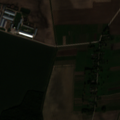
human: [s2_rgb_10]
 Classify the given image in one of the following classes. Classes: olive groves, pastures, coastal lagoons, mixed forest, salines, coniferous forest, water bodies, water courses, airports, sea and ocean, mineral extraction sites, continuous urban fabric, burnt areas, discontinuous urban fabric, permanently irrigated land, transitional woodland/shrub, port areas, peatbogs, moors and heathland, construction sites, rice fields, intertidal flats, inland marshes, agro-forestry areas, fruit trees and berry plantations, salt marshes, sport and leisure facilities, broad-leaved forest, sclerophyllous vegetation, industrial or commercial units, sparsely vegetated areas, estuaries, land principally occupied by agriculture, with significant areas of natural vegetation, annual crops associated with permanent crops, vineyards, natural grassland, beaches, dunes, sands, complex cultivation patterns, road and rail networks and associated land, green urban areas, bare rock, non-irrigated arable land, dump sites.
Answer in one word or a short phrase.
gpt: non-irrigated arable land, complex cultivation patterns, broad-leaved forest